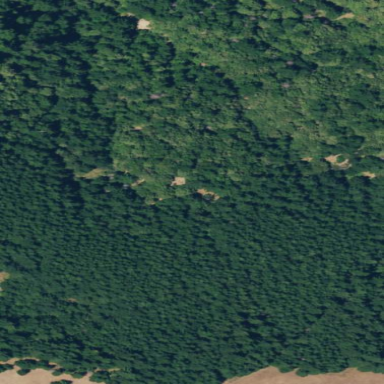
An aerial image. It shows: Forest area.